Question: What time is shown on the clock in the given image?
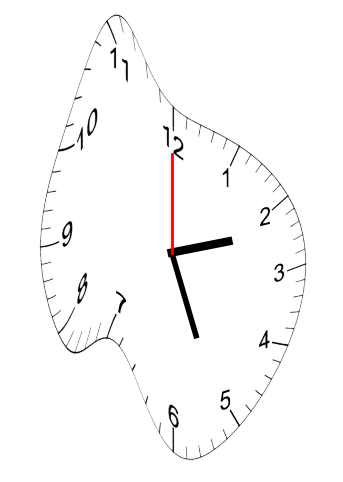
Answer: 02:26:00